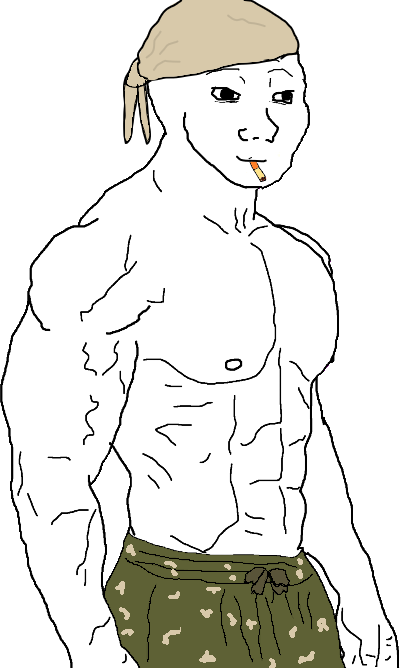
Label: 5_Stronkjak